Interaction volume radius: 5 \u00c5
Interaction volume height: 25 \u00c5
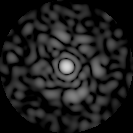
Disorder parameter: 0.8007